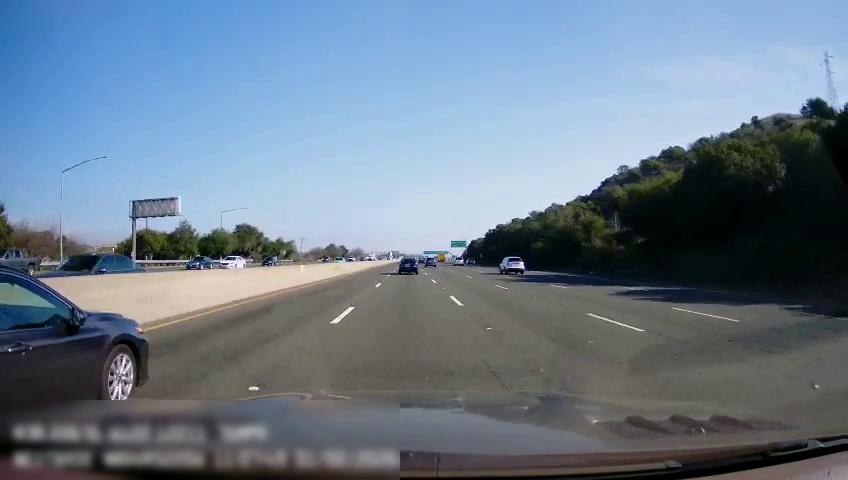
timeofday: Day
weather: Sunny
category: Drivable Space
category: Vehicles | SUV
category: Vehicles | SUV
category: Vehicles | SUV
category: Vehicles | Van
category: Vehicles | Truck
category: Vehicles | Car
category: Vehicles | Car
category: Vehicles | Car
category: Vehicles | Car
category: Vehicles | Car
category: Vehicles | Car
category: Lanes | Alternate Lane
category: Lanes | Current Lane
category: Lanes | Current Lane
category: Lanes | Alternate Lane
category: Lanes | Alternate Lane
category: Lanes | Alternate Lane
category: Traffic | Signs
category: Traffic | Signs
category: Traffic | Signs